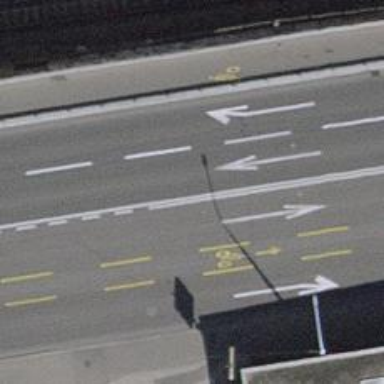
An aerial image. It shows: Secondary road with asphalt surface. The road has trolley wires.